Current action and preconditions to check: trajectory_clear

Your task: For each precondition in the list above, predict whether it will hold at this action.

Consider the current scene as observed from the mobile robot's camera, and analyze the predicted future states of all dynamic agents (e.g., people, animals, vehicles, or any moving entities) within the NEXT SECOND.

IMPORTANT: Only answer "very likely" if you are absolutely certain—based on strong, clear evidence—that a dynamic agent will violate the precondition in the predicted future state. Do NOT answer "very likely" for unlikely, ambiguous, or low-probability risks.

Ask yourself for each precondition: Is there a high probability, with clear and convincing evidence, that the predicted future states of any dynamic agent will interfere with the predicted future state of the currently executing action within the NEXT SECOND, causing that precondition to fail?

Assess the risk level based on these predictions. Use "likely" or "very likely" if motions create a clear risk of interference.

Use "neutral" or "improbable" if agents are nearby but their predicted paths are clearly diverging or non-conflicting.

Failure Risk Categories: "very improbable", "improbable", "neutral", "likely", "very likely"

Answer Format: Output ONLY the probability_of_failure value from these categories: "very improbable", "improbable", "neutral", "likely", "very likely"

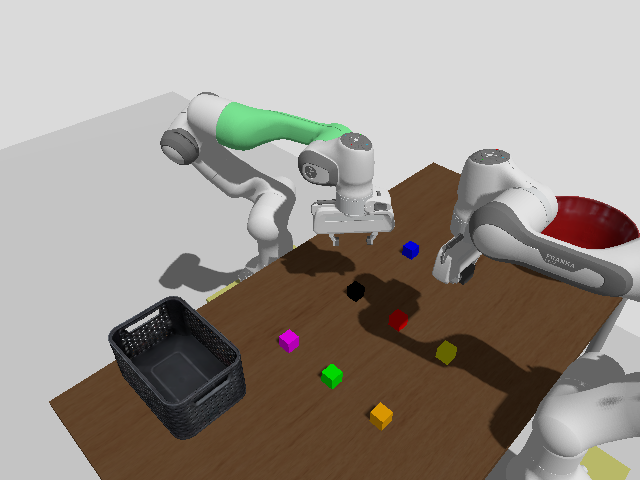

Answer: improbable